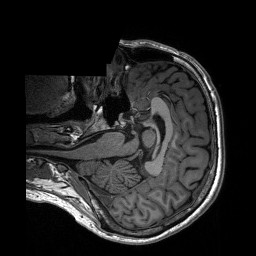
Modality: T1w
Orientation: axial
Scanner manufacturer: siemens
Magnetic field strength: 3 T
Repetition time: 2.3 s
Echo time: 0.00197 s